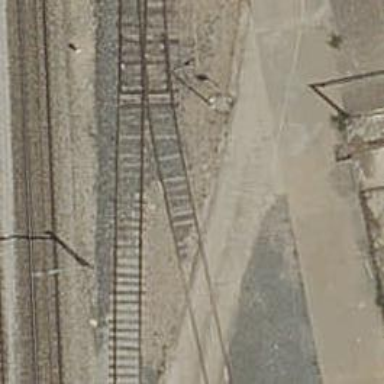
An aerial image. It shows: Railway yard.